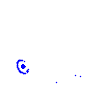
Particle: electron